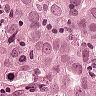
Metastatic tissue present: yes